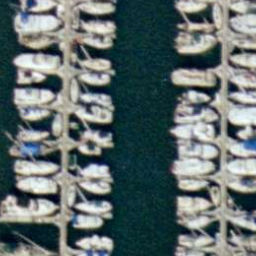
Label: harbor